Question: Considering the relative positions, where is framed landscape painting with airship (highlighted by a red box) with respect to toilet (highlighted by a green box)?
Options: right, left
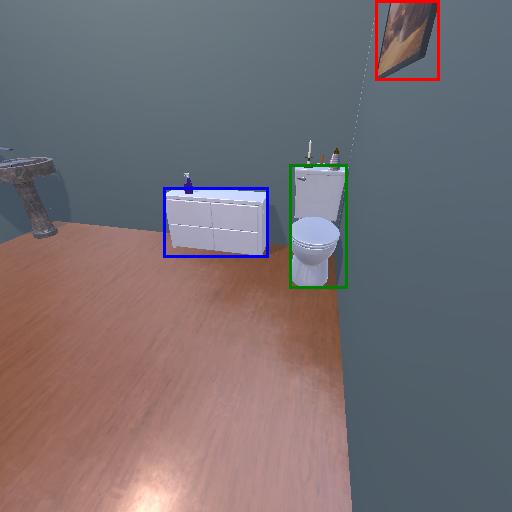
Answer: right